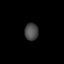
Tissue: lung
Cell type: Myeloid cells
Senescence score: 0.6664
Nuclear area (px): 234
Mean DAPI intensity: 72.991